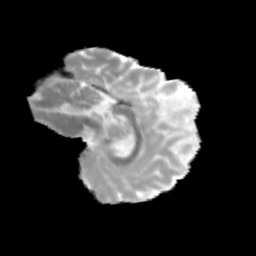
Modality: MD
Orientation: sagittal
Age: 12
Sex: female
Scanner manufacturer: siemens
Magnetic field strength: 3 T
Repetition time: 3.8 s
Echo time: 0.07 s